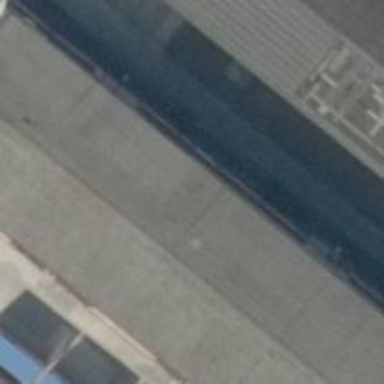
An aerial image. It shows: Building with flat roof.